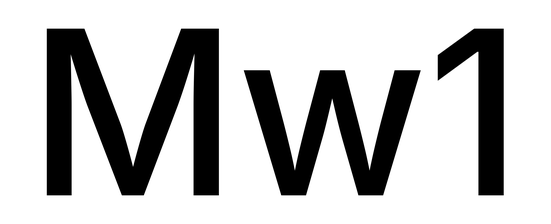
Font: Inter_Medium